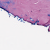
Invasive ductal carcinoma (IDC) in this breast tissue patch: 0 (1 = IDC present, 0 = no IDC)